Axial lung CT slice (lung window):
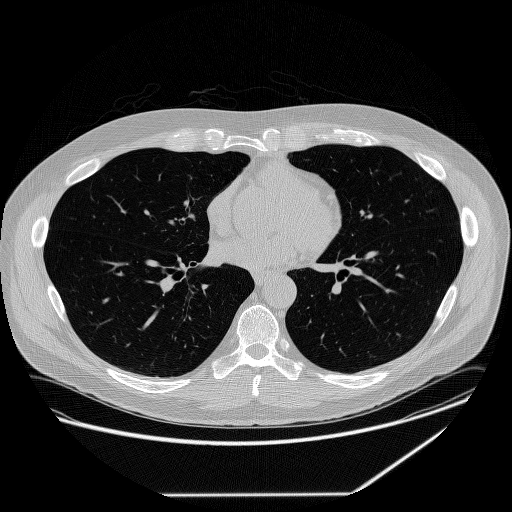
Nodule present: no